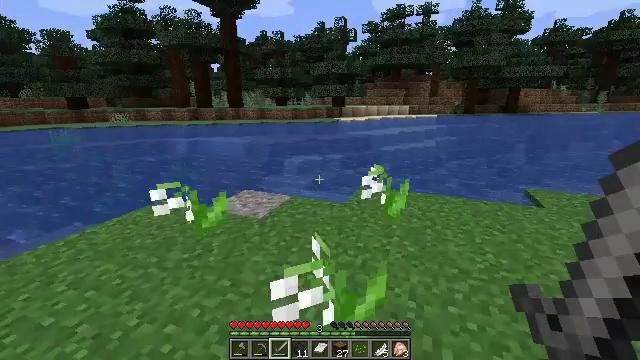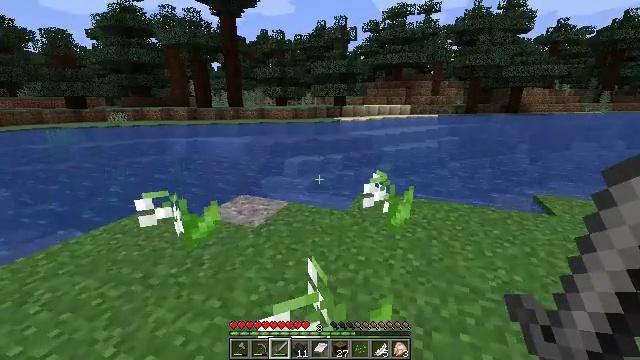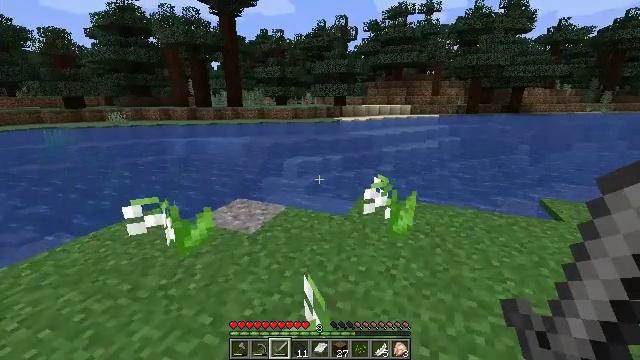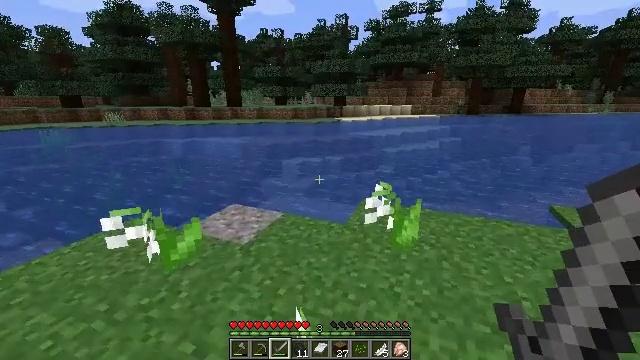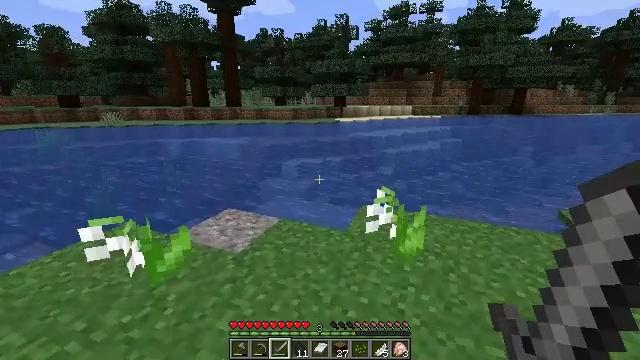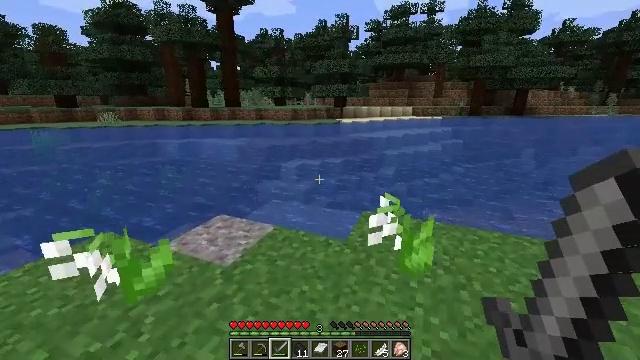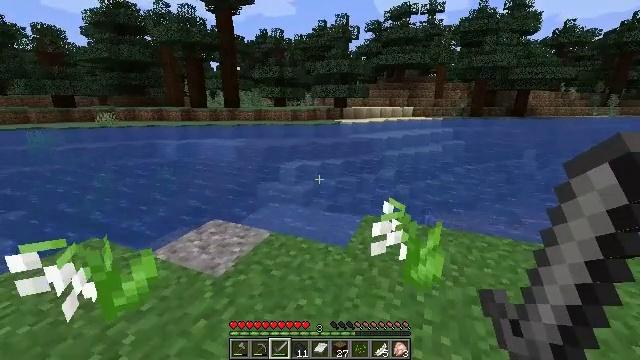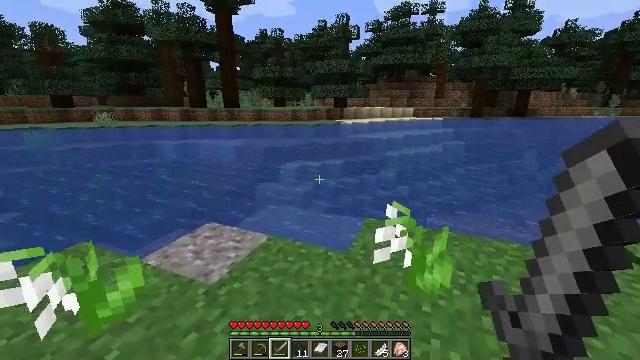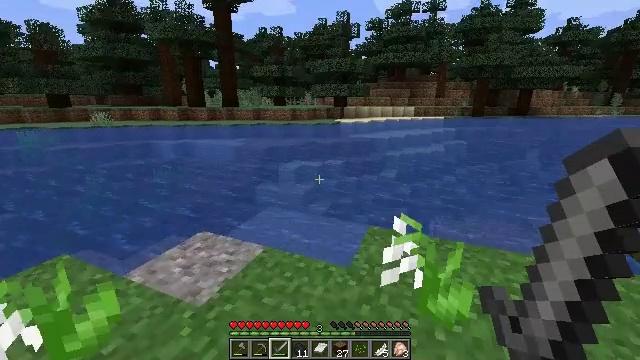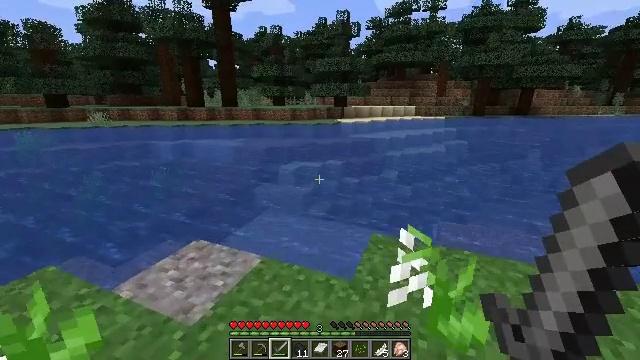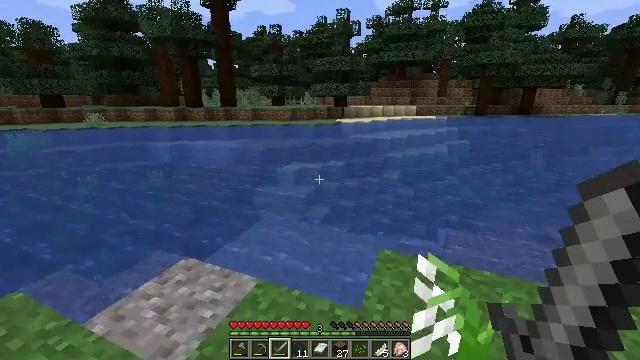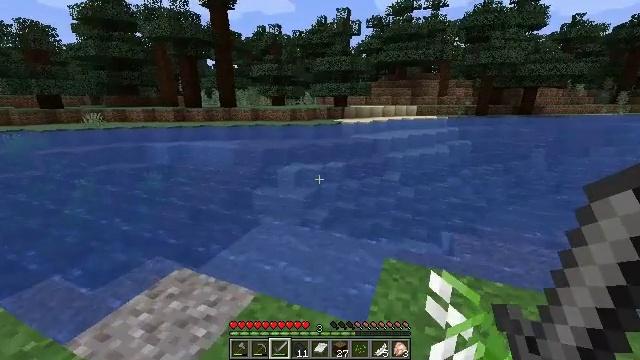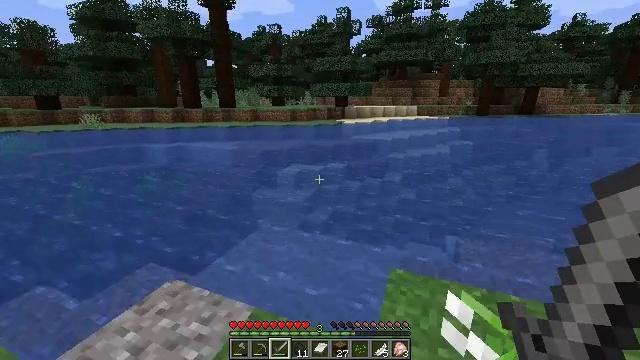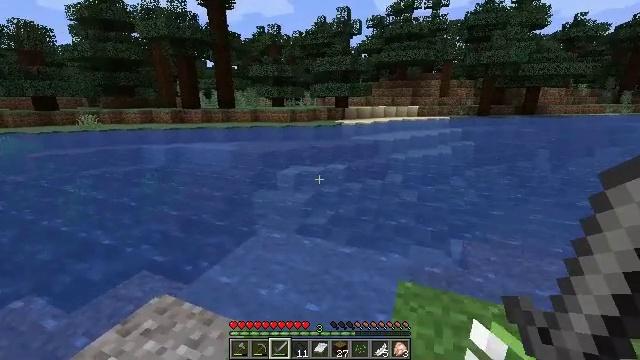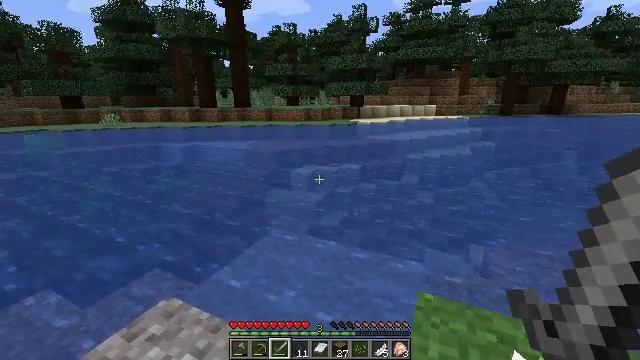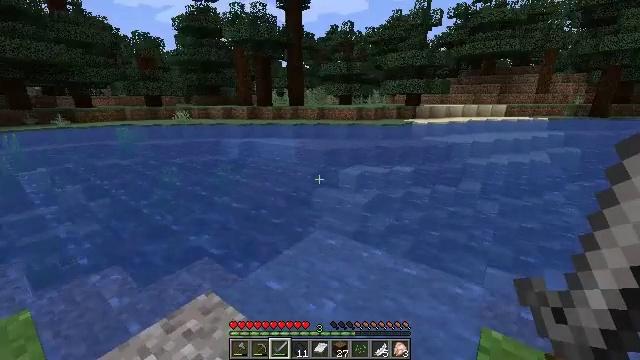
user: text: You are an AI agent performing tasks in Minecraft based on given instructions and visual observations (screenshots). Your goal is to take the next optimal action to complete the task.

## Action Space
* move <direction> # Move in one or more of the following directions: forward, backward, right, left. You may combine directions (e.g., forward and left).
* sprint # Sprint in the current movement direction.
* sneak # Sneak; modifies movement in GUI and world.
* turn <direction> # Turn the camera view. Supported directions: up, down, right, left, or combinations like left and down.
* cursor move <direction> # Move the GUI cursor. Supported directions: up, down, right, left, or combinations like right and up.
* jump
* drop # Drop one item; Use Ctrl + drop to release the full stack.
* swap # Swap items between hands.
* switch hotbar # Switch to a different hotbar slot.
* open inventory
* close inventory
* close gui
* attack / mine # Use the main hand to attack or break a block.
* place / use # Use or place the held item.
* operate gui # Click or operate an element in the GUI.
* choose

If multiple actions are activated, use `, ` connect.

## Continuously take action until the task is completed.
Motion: motion action
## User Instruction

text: Get the fletching table back into the inventory.
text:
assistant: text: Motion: move forward
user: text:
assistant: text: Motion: move forward
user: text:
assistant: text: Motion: move forward
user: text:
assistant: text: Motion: move forward
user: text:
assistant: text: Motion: move forward
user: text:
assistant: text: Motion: move forward
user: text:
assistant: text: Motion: move forward
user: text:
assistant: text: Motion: move forward
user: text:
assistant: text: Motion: move forward
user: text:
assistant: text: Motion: move forward
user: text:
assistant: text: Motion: move forward
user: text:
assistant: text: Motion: move forward
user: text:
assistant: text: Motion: move forward
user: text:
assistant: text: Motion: move forward, turn left
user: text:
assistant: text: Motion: move forward, turn left
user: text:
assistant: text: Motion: move forward, turn left
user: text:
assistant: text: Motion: move forward, turn left
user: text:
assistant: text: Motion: move forward, turn left and down
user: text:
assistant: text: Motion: move forward, turn left and down
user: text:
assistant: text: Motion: move forward, turn left and down
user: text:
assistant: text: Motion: move forward
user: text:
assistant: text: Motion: move forward, turn right
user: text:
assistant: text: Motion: move forward, turn right and up, jump
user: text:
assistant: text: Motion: move forward, turn right and up, jump
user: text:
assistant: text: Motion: move forward, turn right and up, jump
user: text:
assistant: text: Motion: move forward, turn up, jump
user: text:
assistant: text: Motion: move forward
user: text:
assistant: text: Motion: move forward
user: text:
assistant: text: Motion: move forward
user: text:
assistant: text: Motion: move forward